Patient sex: M
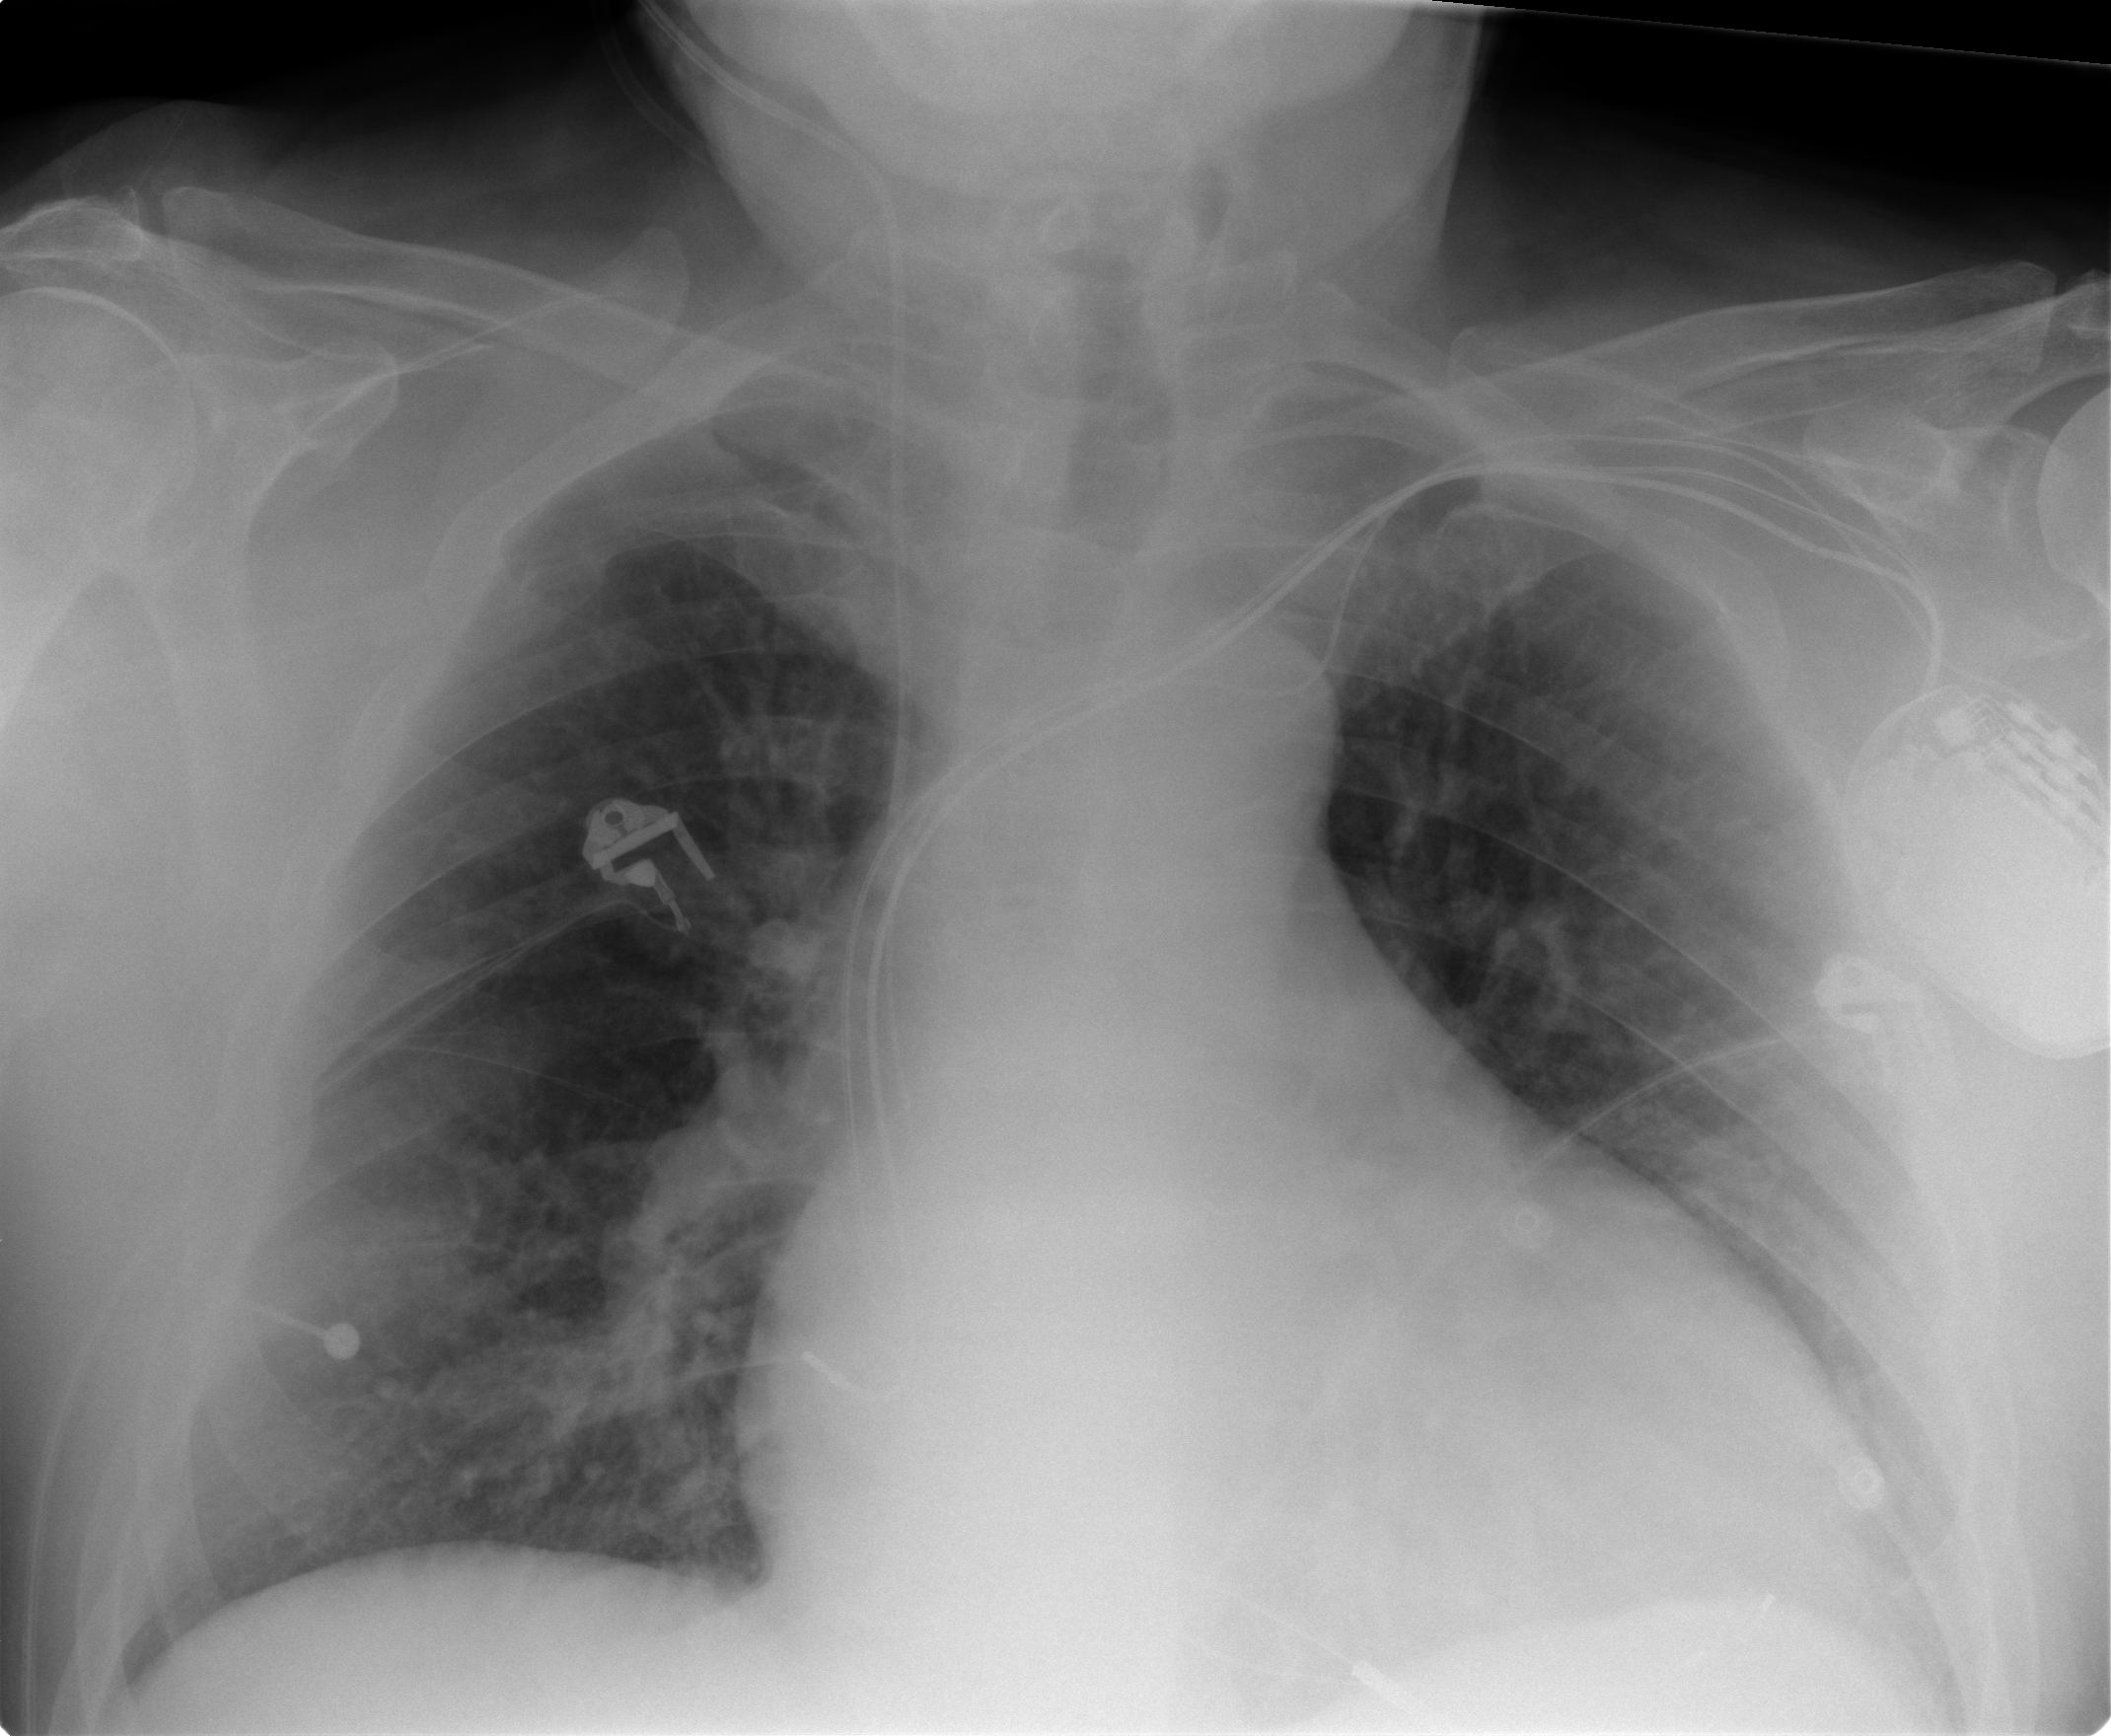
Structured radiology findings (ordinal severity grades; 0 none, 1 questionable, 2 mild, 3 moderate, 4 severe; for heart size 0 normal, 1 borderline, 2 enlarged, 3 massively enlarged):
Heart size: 3
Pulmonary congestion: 3
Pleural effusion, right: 0
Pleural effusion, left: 0
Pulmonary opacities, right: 0
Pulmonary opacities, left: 0
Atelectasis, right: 0
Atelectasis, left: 0